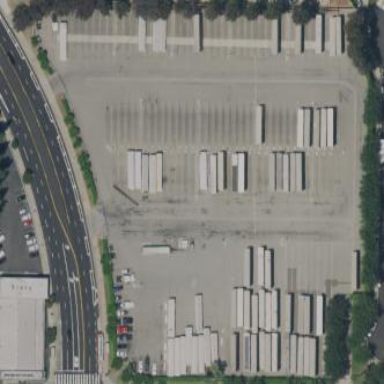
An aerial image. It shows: Industrial area designated as depot.